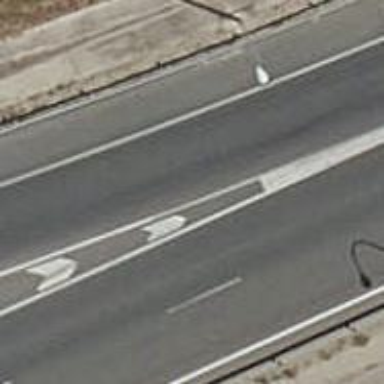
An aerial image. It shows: Asphalt motorway link.